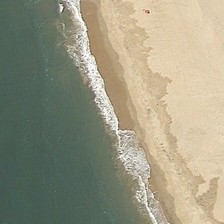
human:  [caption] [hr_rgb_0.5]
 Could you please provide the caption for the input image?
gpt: yellow beach is near a piece of green ocean with a line of white wave .

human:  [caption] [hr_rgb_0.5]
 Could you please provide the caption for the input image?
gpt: yellow beach is near a piece of green ocean with a line of white wave .

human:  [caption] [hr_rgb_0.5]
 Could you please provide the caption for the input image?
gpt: yellow beach is near a piece of green ocean with a line of white wave .

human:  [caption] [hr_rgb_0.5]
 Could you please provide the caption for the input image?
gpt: yellow beach is near a piece of green ocean with a line of white wave .

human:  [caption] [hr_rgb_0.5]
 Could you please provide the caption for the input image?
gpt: yellow beach is near a piece of green ocean with a line of white wave .